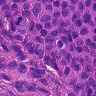
Metastatic tissue present: yes